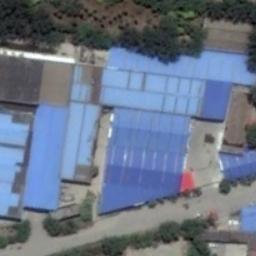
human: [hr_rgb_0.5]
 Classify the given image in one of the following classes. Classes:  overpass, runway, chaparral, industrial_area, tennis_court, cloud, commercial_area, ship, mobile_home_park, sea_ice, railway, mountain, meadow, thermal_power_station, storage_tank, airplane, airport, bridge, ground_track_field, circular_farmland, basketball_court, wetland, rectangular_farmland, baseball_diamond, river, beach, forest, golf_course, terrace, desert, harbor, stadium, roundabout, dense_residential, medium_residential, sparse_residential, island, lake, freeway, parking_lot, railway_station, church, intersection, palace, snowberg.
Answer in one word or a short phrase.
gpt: industrial_area